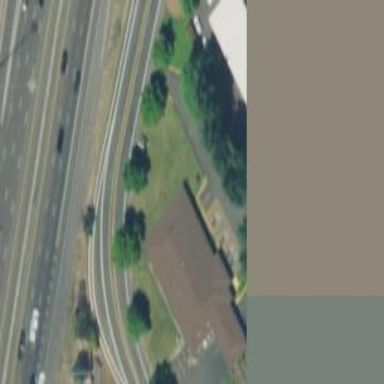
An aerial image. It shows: Clinic building offering healthcare services.